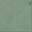
Piece: xx